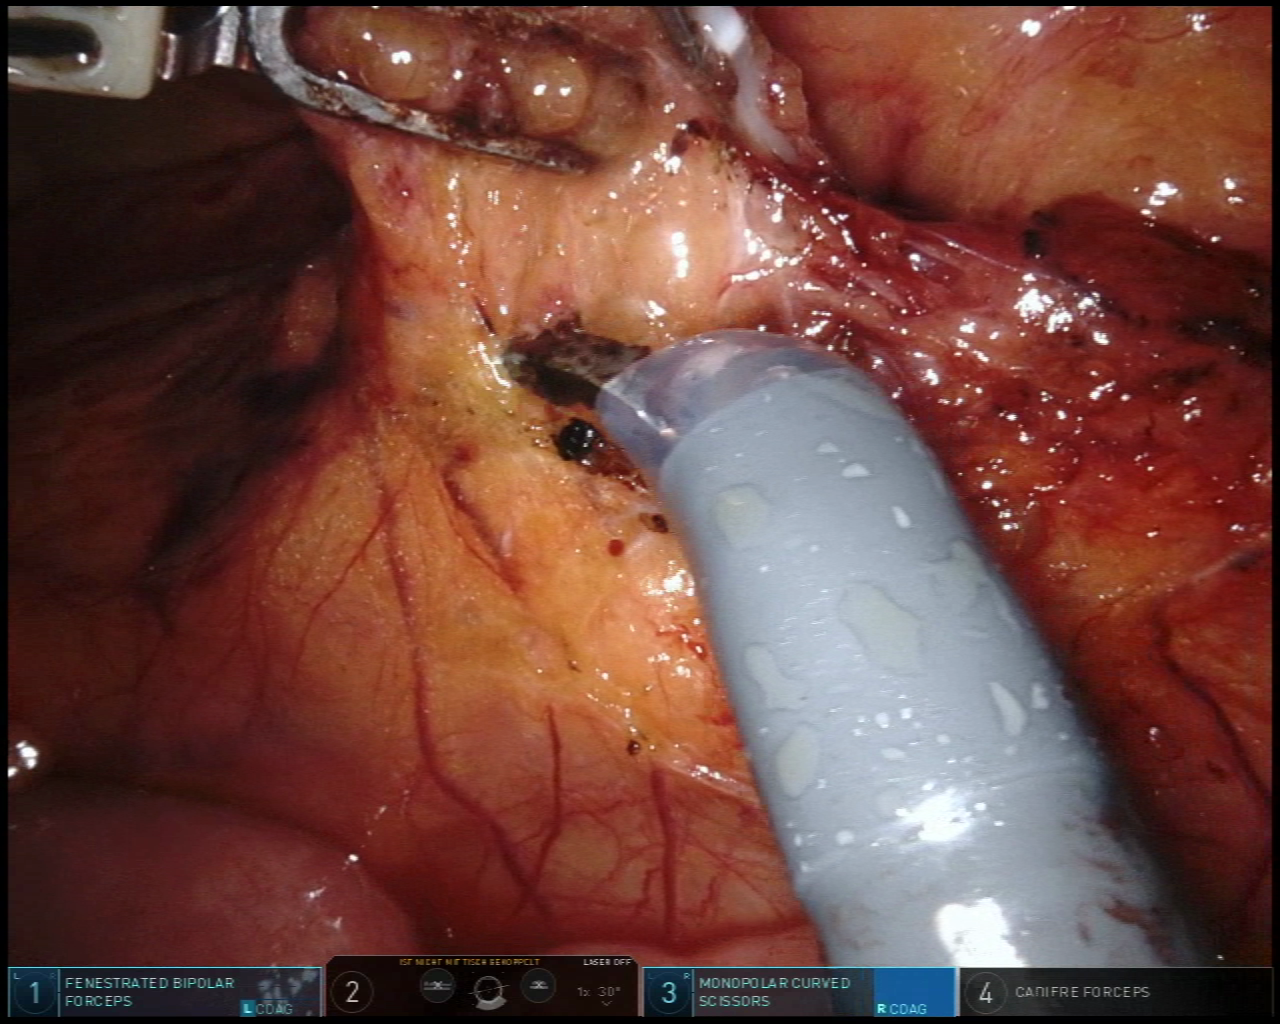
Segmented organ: small_intestine
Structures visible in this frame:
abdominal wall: no
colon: no
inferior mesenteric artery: no
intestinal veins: no
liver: no
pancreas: no
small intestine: yes
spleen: no
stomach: no
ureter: no
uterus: no
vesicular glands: no